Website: crate-barrel
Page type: account-selection
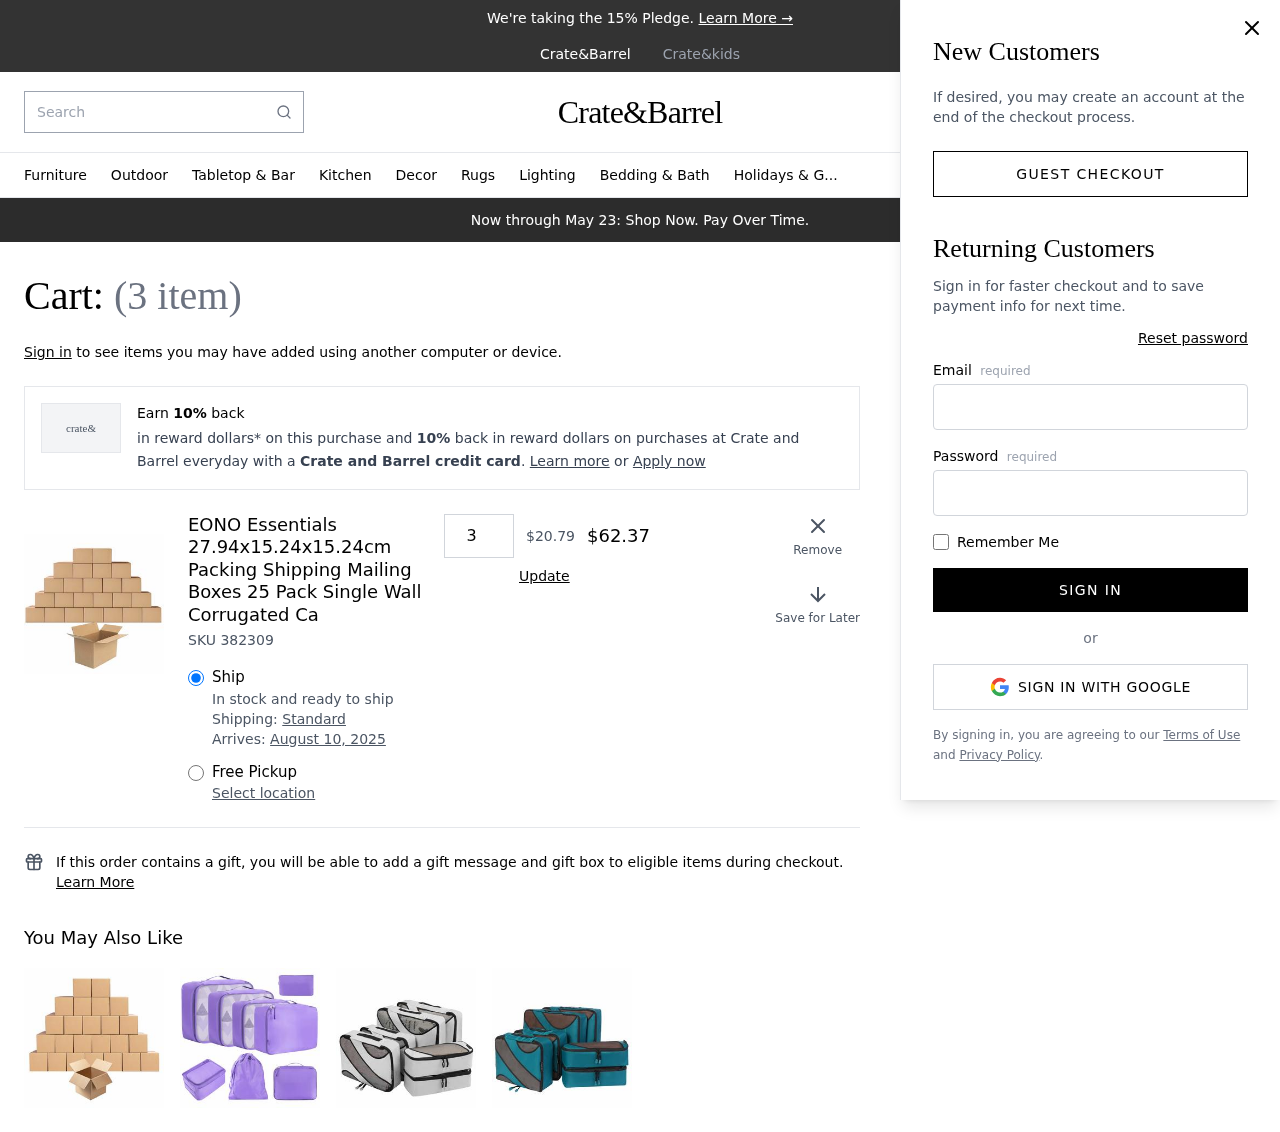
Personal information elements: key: PII_EMAIL
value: josebarber@yahoo.com
Product elements: key: PRODUCT1_NAME
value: EONO Essentials 27.94x15.24x15.24cm Packing Shipping Mailing Boxes 25 Pack Single Wall Corrugated Ca
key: PRODUCT1_PRICE
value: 20.79
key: PRODUCT1_QUANTITY
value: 3
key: PRODUCT1_SKU
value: SKU 382309
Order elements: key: ORDER_NUM_ITEMS
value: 3
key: ORDER_DELIVERY_DATE
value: August 10, 2025
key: ORDER_SUBTOTAL
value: $62.37
Search elements: key: HEADER_SEARCH
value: Search